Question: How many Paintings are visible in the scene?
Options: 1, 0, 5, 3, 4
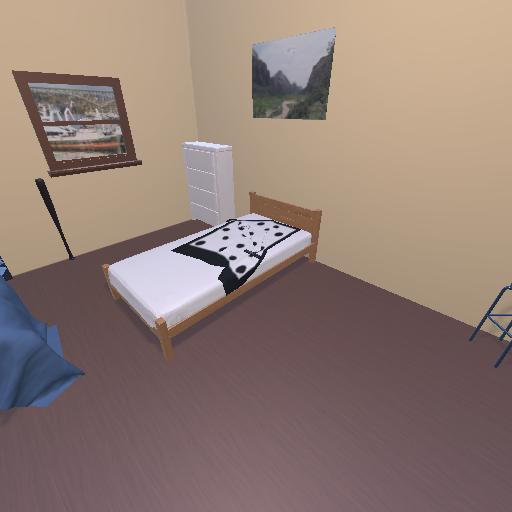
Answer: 1